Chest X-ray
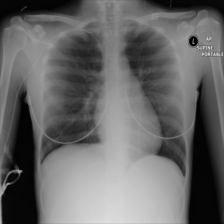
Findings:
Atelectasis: negative
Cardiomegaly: negative
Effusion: negative
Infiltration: negative
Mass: negative
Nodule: negative
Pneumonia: negative
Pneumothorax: negative
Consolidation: negative
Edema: negative
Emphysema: negative
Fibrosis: negative
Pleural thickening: negative
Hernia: negative